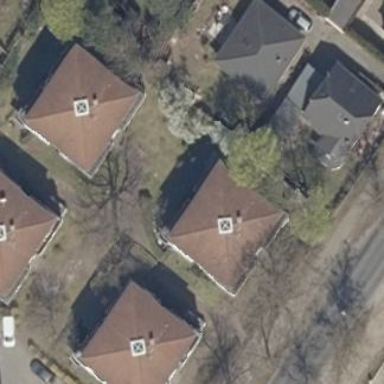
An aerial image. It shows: Residential building with pyramidal roof shape.